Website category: sports
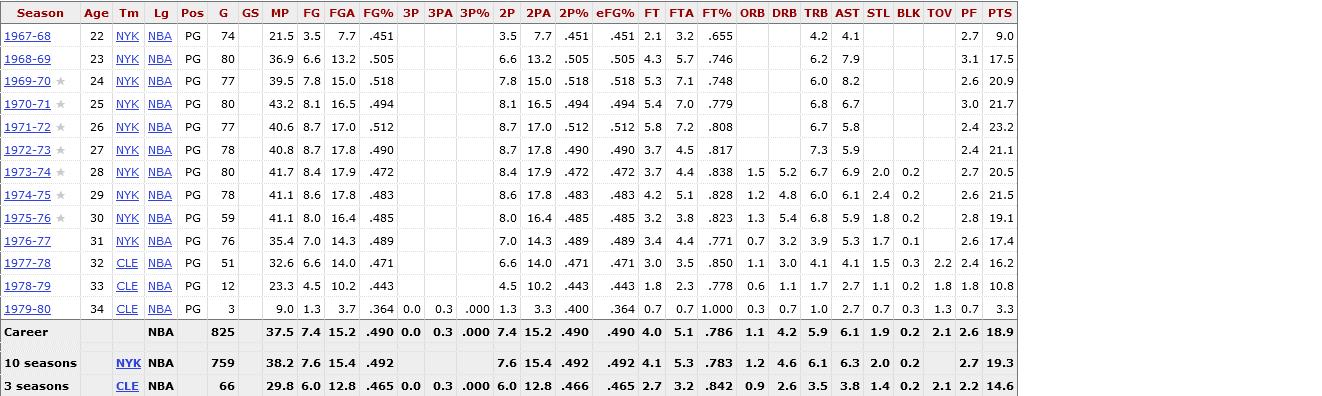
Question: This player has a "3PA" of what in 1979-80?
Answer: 0.3

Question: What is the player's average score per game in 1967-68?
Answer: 9.0

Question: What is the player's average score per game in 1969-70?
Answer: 20.9

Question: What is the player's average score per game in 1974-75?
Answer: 21.5

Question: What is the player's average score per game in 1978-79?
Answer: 10.8

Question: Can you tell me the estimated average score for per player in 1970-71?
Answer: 21.7

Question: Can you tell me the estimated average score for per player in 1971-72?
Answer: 23.2

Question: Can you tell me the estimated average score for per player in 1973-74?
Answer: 20.5

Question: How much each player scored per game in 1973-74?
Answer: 20.5

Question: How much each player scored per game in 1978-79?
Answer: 10.8